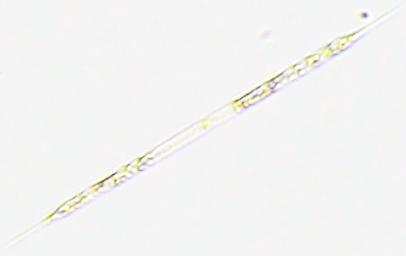
Label: Rhizosolenia